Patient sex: M
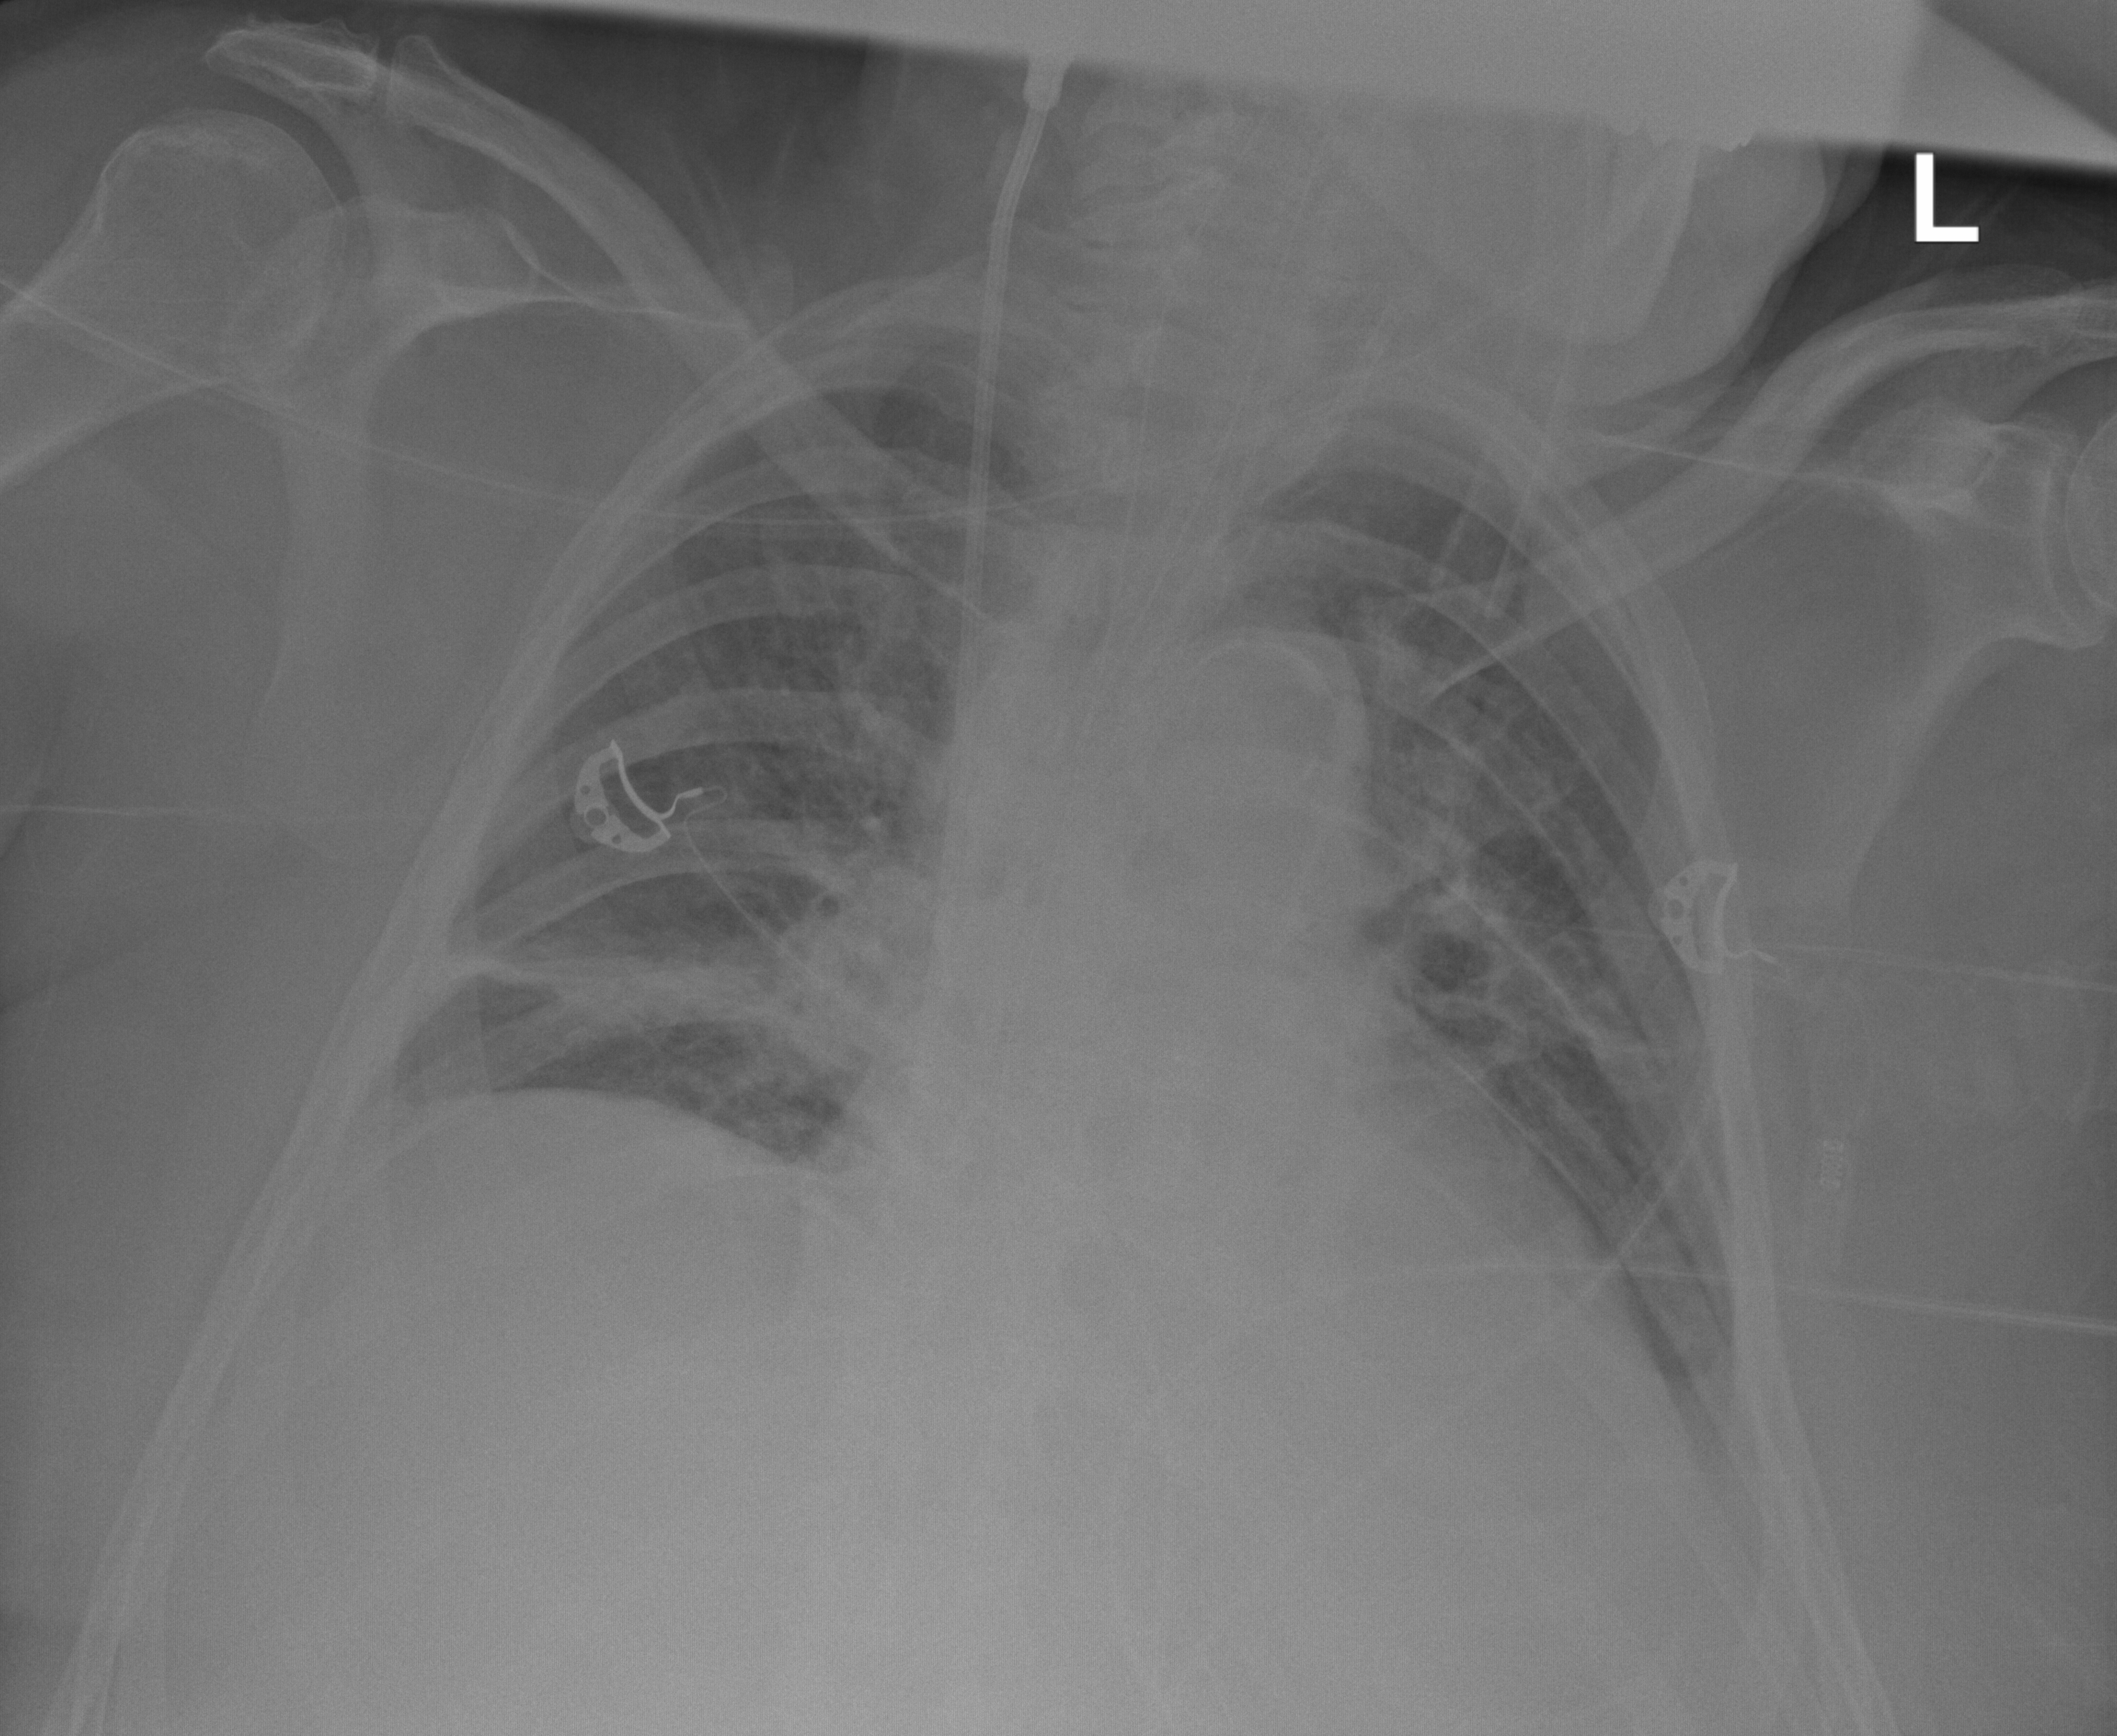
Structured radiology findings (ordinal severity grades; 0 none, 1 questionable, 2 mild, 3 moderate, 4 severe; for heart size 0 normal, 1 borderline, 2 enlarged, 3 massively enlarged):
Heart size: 0
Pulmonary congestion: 2
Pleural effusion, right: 0
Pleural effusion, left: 2
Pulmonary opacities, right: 0
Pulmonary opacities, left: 0
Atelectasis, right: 2
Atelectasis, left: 2